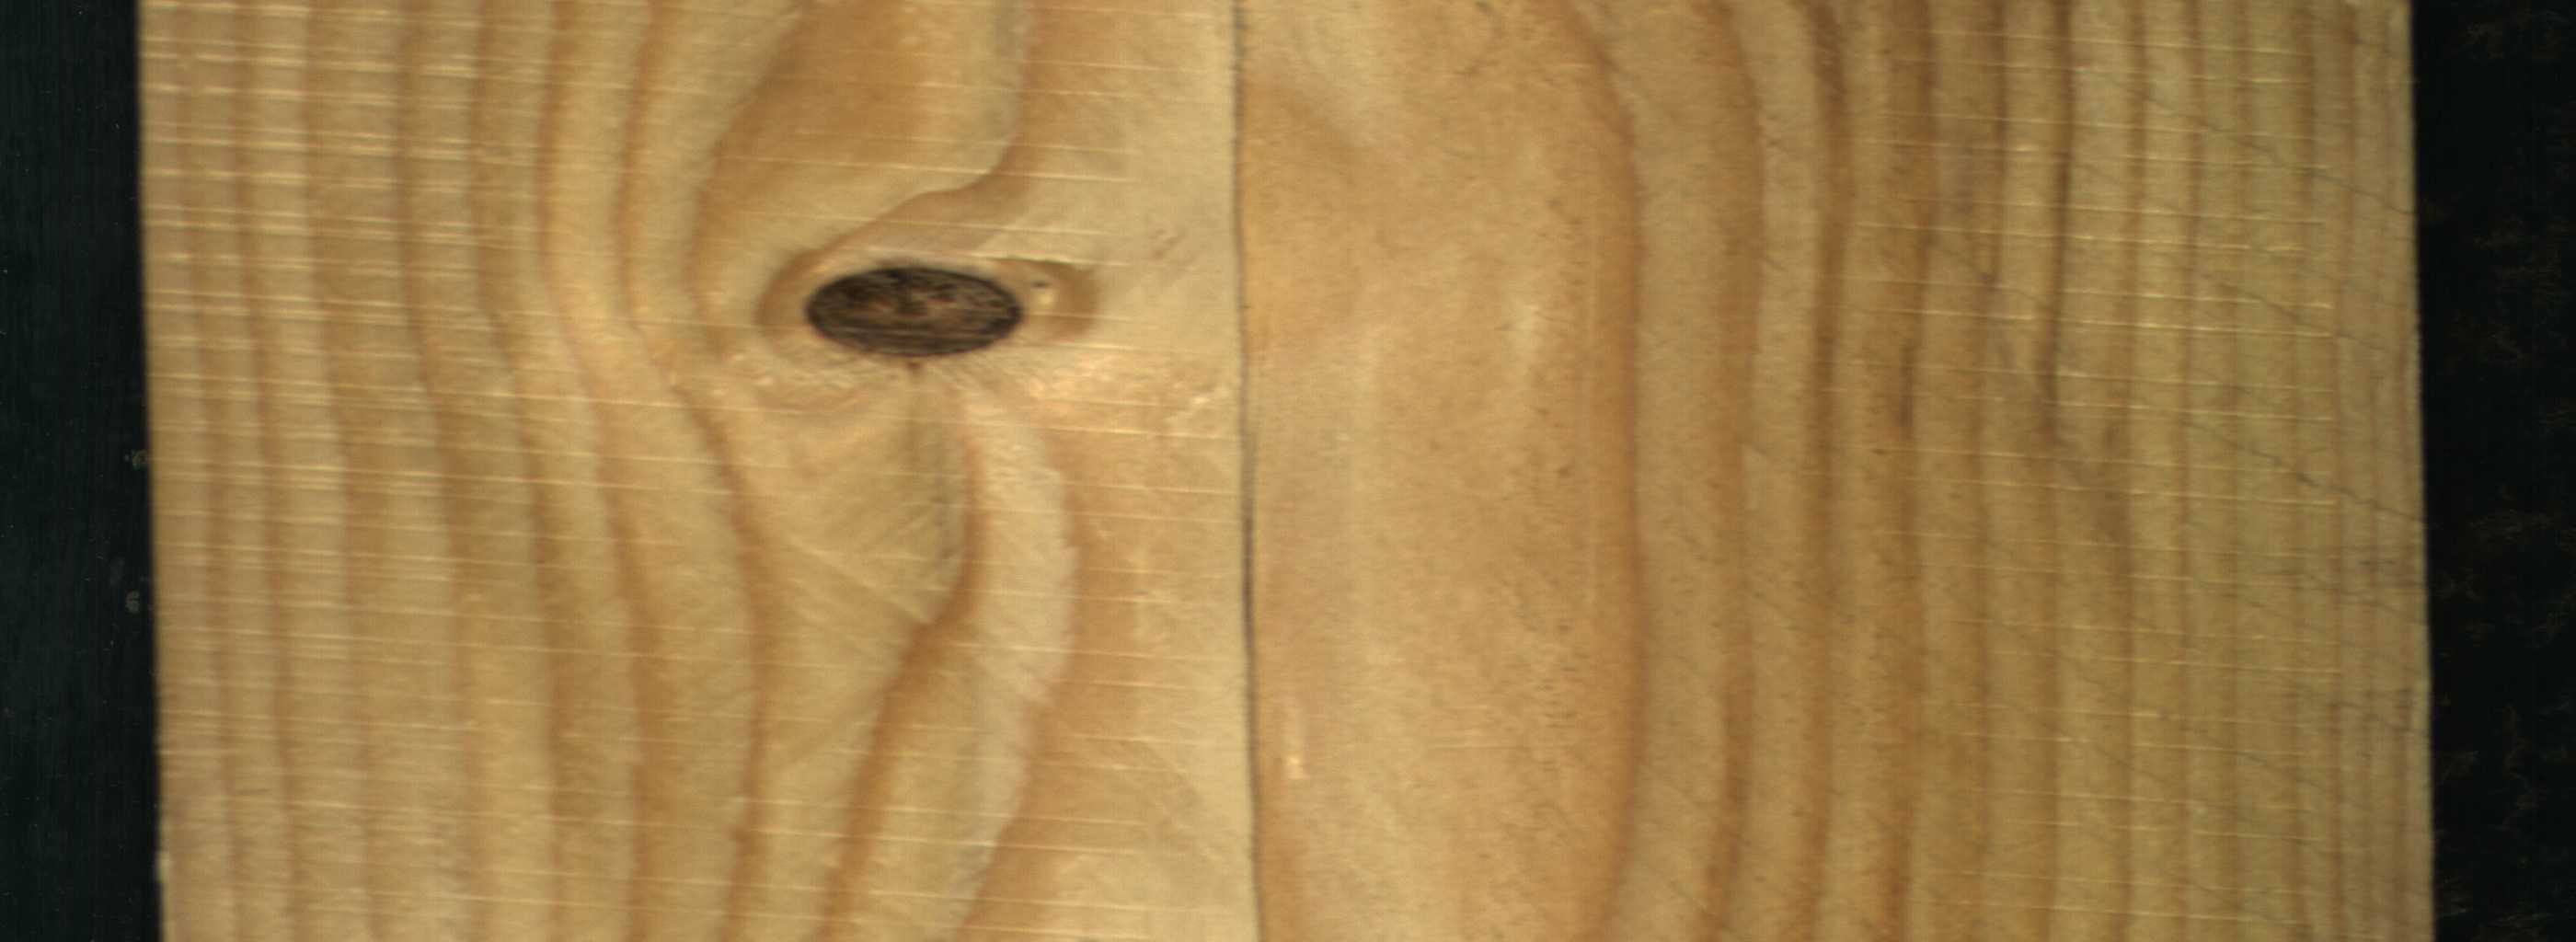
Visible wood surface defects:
Crack
Dead_Knot